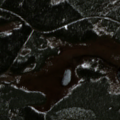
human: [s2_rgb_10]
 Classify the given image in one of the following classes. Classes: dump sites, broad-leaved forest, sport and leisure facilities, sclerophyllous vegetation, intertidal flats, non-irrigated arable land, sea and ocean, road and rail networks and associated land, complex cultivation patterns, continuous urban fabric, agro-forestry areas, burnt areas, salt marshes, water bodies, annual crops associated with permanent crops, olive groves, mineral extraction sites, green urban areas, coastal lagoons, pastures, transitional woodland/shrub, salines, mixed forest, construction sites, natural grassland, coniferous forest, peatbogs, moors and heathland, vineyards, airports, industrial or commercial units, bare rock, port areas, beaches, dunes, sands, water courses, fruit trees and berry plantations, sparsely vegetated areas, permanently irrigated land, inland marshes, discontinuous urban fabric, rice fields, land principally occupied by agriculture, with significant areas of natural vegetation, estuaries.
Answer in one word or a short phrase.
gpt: coniferous forest, mixed forest, transitional woodland/shrub, peatbogs